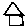
Label: house